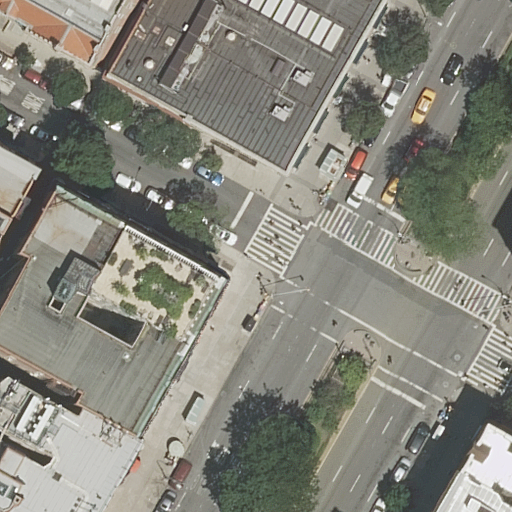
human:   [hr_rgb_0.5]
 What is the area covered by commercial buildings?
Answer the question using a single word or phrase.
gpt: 0m2

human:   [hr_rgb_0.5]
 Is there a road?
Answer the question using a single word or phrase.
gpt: yes

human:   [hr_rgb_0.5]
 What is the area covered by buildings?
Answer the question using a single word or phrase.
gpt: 3393m2

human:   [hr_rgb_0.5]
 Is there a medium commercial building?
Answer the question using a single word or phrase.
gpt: no

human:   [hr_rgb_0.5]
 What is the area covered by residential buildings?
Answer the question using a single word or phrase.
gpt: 3203m2

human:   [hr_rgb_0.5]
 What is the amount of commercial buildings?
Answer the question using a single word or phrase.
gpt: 0

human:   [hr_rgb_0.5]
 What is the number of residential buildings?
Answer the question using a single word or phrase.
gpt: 6

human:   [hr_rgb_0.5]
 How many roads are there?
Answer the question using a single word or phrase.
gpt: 4

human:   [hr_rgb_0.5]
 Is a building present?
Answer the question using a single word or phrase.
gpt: yes

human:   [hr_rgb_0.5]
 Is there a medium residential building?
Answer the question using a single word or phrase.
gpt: yes

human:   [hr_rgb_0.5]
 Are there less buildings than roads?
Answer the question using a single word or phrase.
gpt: no

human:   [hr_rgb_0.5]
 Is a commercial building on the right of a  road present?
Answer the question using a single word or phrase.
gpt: no

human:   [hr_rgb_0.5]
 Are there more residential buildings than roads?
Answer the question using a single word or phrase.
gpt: yes

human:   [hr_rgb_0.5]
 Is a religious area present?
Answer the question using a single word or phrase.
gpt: no

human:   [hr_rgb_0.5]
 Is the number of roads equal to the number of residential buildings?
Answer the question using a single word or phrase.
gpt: no

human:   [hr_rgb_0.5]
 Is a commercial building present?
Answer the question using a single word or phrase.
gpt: no

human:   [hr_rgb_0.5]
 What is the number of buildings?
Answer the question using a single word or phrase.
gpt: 7

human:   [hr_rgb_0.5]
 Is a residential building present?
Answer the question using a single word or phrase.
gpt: yes

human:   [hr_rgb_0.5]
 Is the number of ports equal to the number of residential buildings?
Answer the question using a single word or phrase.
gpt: no

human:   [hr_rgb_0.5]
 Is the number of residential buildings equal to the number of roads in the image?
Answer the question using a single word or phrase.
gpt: no

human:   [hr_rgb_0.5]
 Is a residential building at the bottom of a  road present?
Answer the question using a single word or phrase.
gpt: yes

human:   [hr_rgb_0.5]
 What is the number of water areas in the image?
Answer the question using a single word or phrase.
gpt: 0

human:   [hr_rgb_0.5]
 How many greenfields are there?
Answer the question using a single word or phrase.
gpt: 0

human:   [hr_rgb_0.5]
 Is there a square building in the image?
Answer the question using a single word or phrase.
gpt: no

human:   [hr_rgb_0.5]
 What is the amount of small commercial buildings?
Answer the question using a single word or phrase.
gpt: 0

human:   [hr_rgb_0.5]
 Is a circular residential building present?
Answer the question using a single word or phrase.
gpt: no

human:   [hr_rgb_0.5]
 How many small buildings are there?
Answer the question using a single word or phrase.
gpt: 2

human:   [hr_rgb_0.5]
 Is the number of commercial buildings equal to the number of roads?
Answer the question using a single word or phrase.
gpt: no

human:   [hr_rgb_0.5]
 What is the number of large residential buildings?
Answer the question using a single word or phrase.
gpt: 3

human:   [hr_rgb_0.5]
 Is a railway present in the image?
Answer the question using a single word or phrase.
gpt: no

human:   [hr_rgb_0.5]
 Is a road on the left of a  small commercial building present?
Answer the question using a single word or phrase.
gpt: no

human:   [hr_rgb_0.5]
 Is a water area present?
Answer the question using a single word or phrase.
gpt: no

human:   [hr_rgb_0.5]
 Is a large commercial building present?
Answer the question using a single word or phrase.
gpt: no

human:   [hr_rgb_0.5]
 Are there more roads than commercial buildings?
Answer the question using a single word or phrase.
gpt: yes

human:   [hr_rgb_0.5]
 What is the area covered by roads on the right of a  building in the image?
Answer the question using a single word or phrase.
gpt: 0m2

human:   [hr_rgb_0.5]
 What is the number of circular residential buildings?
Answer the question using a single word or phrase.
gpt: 0

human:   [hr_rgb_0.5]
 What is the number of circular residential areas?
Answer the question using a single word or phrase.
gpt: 0

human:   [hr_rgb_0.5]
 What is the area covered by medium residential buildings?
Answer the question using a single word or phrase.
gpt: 146m2

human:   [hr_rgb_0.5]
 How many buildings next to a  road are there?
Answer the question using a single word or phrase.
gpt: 7

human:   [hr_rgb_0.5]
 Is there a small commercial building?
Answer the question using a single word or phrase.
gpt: no

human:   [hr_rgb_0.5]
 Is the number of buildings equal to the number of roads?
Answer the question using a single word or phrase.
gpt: no

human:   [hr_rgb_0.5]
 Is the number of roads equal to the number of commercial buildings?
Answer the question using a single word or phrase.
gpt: no

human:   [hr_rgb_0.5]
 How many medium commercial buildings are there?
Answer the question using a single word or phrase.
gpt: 0

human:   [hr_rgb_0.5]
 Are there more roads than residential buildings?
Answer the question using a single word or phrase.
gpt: no

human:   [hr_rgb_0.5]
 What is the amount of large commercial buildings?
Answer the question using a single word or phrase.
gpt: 0

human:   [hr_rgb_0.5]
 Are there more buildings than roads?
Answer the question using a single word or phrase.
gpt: yes

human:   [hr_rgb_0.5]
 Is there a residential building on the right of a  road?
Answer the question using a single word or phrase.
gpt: yes

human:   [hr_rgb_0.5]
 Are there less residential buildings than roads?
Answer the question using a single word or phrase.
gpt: no

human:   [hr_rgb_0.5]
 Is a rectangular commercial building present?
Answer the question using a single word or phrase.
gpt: no

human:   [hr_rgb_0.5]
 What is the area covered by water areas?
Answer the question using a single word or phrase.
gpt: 0m2

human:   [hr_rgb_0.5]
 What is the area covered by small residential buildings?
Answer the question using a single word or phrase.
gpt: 152m2

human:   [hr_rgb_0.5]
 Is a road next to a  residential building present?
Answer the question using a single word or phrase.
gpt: yes

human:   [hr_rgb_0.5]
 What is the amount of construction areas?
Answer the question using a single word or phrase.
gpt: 0

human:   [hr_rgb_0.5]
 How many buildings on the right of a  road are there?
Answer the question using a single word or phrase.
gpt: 2

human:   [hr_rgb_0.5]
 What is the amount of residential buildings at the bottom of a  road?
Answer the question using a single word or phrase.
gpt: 4

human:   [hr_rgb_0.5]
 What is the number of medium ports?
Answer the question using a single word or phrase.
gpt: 0

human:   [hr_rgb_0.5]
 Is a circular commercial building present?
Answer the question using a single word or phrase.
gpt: no

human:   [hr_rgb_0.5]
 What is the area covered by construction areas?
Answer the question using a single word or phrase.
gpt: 0m2

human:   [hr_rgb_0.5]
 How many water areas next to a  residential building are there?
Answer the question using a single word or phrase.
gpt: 0

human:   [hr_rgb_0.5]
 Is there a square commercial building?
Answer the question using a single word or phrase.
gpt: no

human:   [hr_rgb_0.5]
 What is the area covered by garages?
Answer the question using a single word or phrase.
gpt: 0m2

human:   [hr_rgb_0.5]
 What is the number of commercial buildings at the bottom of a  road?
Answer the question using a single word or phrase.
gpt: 0

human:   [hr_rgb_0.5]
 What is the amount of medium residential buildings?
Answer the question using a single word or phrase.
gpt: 1

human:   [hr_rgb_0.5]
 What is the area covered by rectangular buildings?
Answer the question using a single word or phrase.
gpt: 1677m2